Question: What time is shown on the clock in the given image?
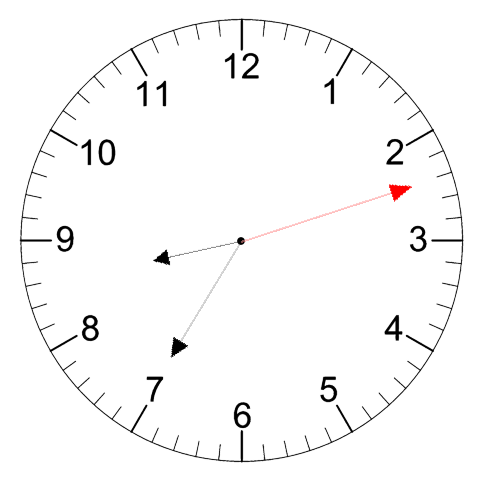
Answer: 08:35:12